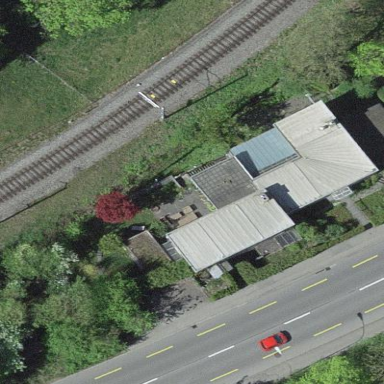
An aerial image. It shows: Residential building.